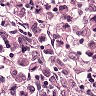
Metastatic tissue present: yes